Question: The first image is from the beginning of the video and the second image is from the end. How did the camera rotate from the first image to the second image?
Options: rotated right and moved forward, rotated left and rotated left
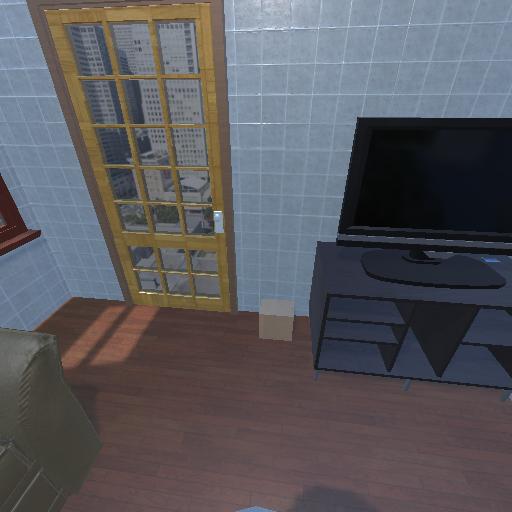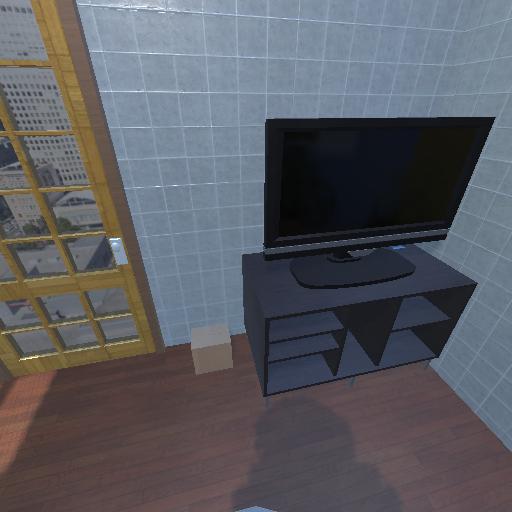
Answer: rotated right and moved forward